Field crop: tomato
Growth stage: 2
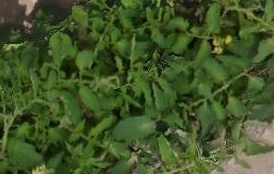
Species: tomato